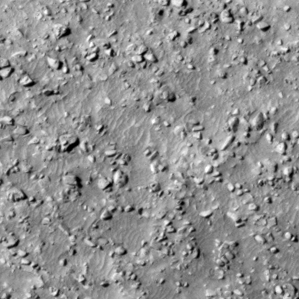
Label: non_frost